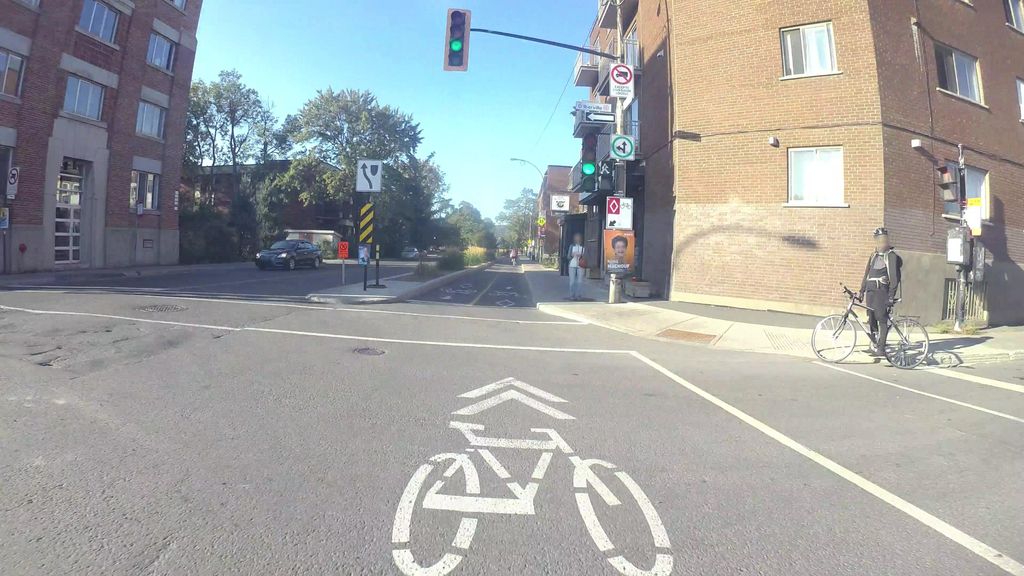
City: montreal